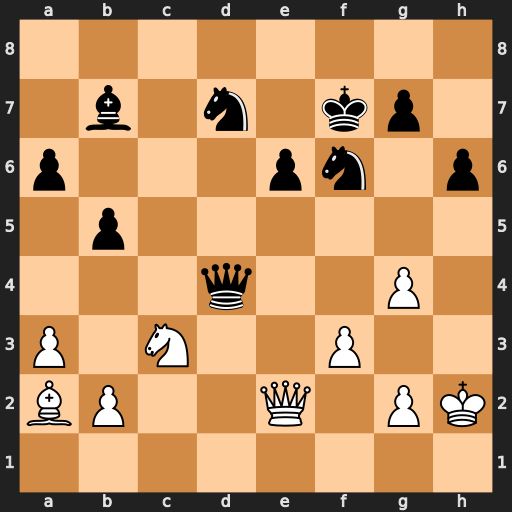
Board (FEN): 8/1b1n1kp1/p3pn1p/1p6/3q2P1/P1N2P2/BP2Q1PK/8
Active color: w
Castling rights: -
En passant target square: -
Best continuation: Qxe6+ Kf8 Qf7#